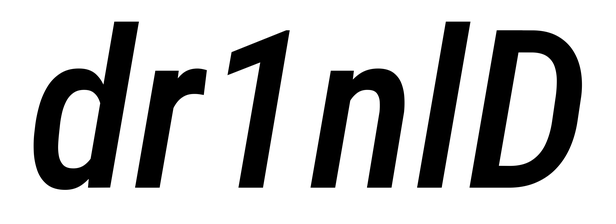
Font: Roboto-Italic_Condensed_Medium_Italic